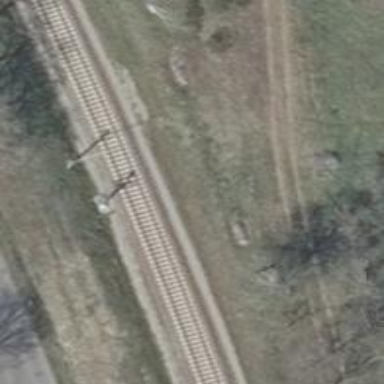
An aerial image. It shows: Railway signal.